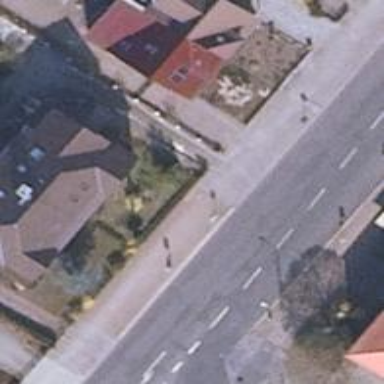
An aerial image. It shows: Secondary road with asphalt surface and sidewalks on both sides.